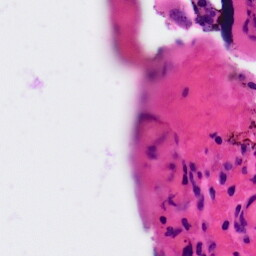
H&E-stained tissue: Ovarian